Chest X-ray:
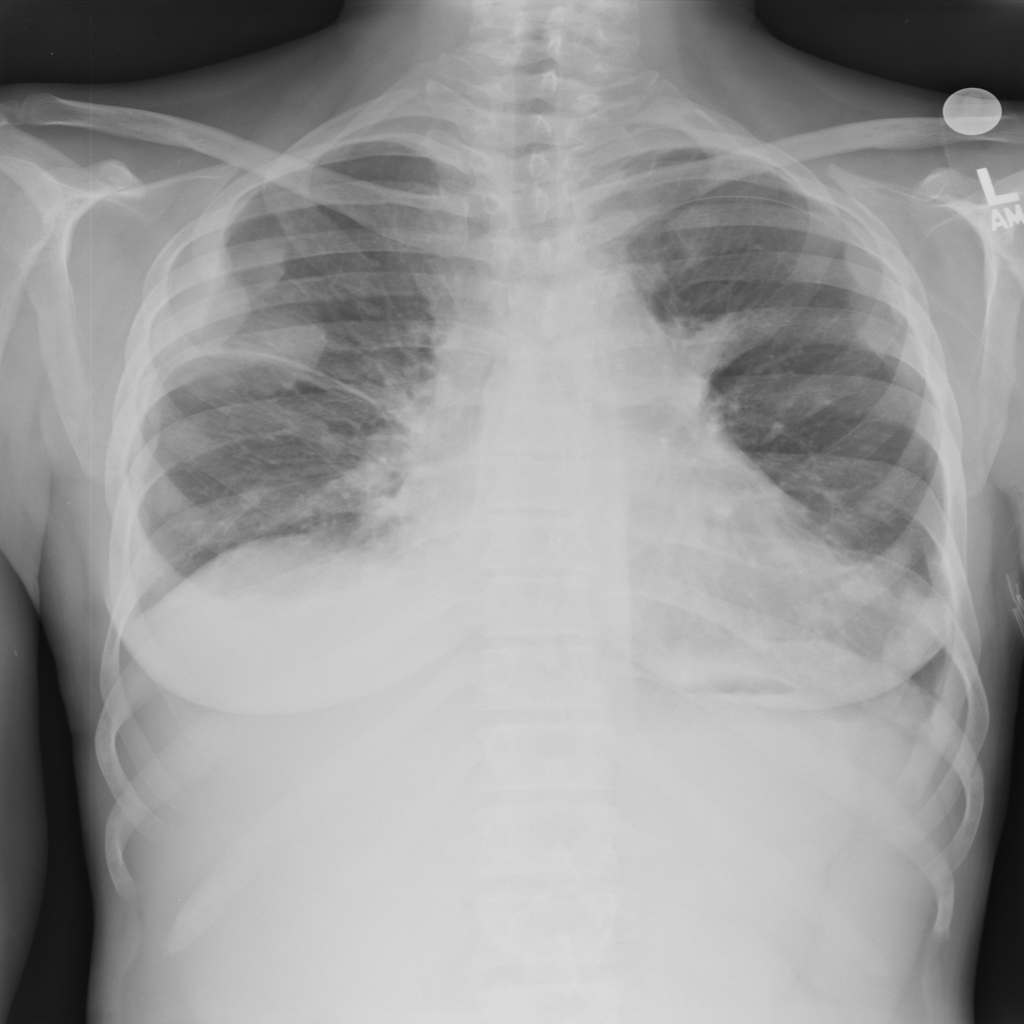
Findings: Pleural Thickening, Effusion, Fracture
No abnormal finding: no